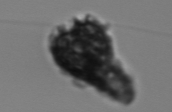
Label: Syracosphaera_pulchra